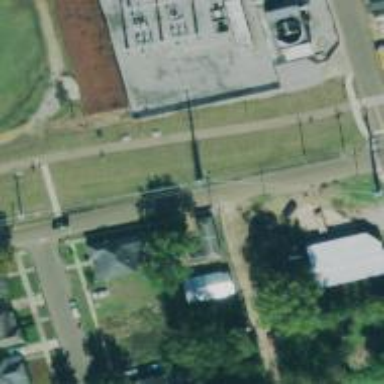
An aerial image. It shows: Power pole.